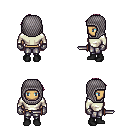
a pixel art fantasy rpg character, female body template, human, tanned skin, white long-sleeve shirt, metal pants, white blonde long mohawk hairstyle, chain hood, metal gloves, black shoes, dagger, four views (front, back, left, right), 2x2 character sprite sheet, small pixel art, hard edges, no anti-aliasing